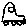
Label: car